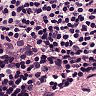
Metastatic tissue present: no